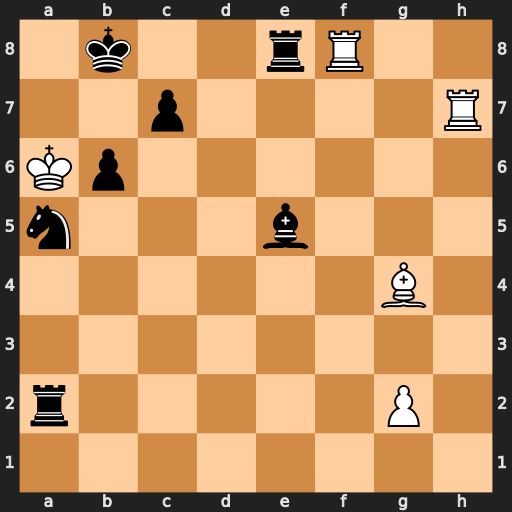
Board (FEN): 1k2rR2/2p4R/Kp6/n3b3/6B1/8/r5P1/8
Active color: w
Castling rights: -
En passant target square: -
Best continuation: Rxe8#